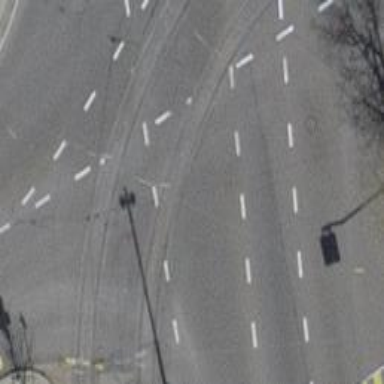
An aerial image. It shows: Road with traffic signals.